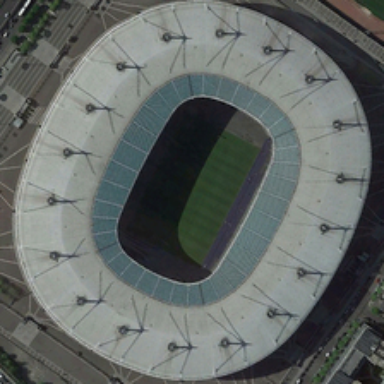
Several buildings and green trees are around a stadium shaped like a ring runway .